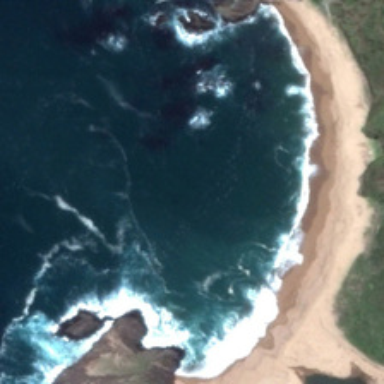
Yellow ribbon beach is between green trees and dark green ocean with white waves .